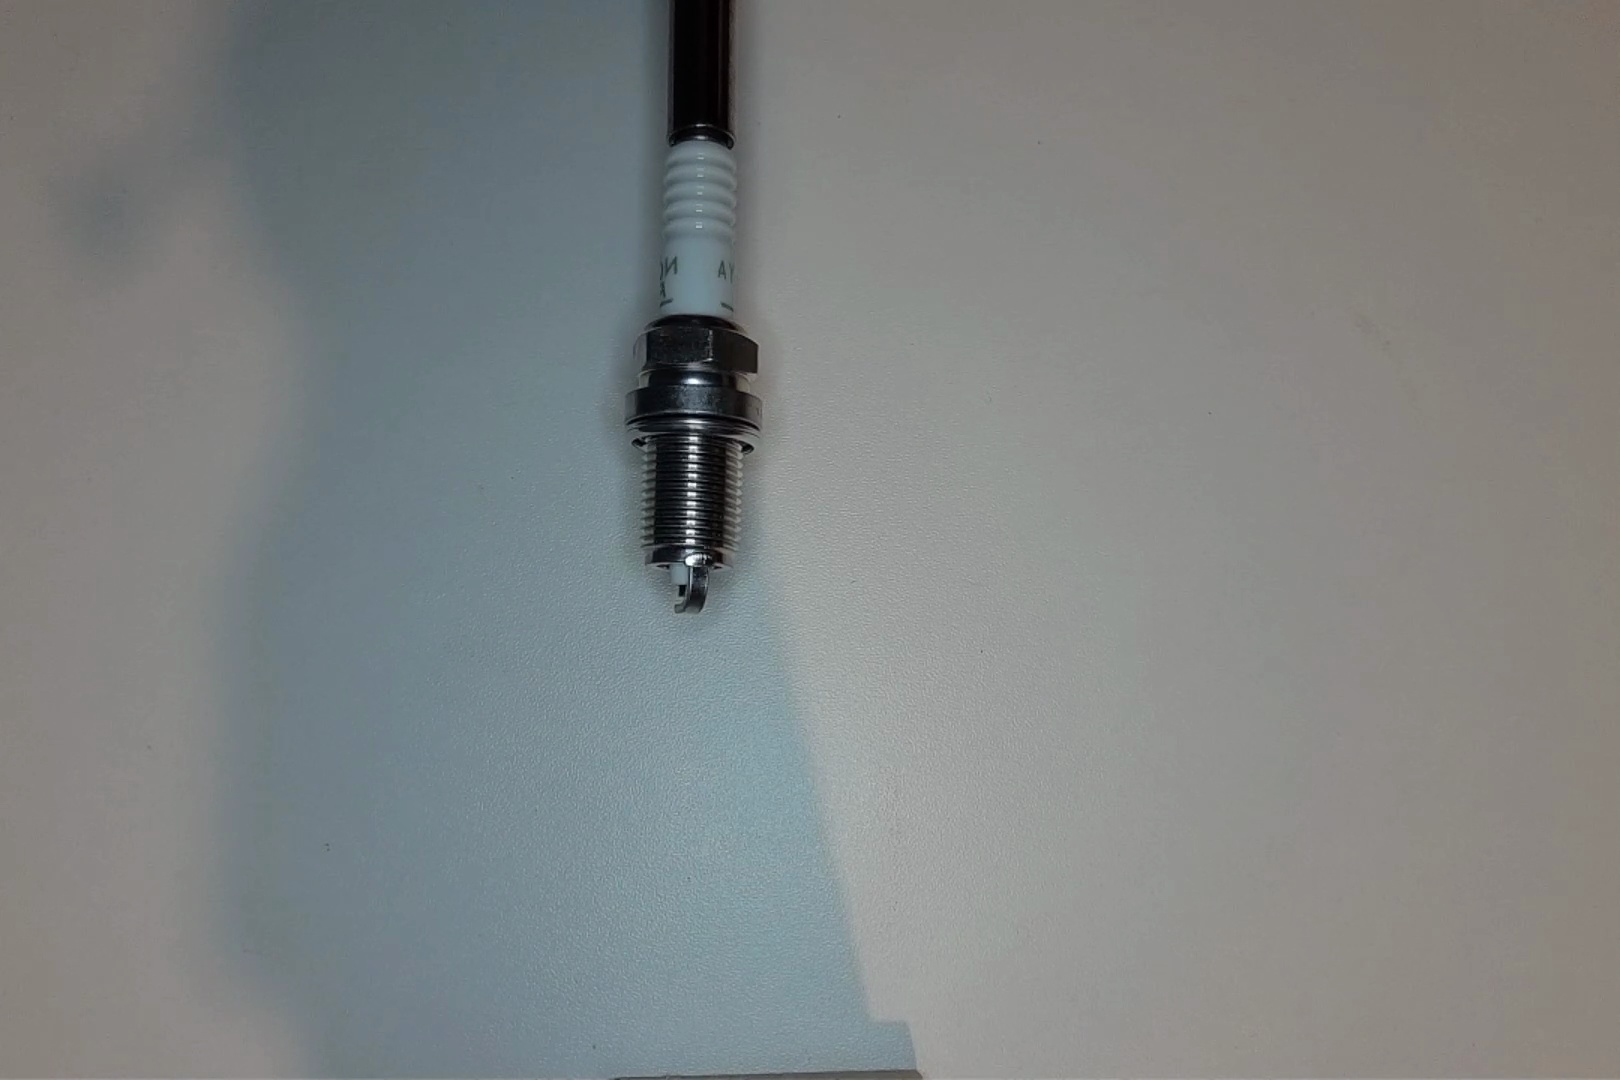
Label: normal